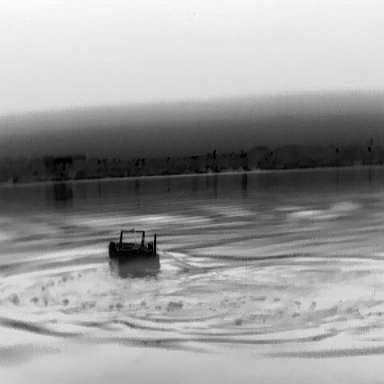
There is a canoe in the infrared image.